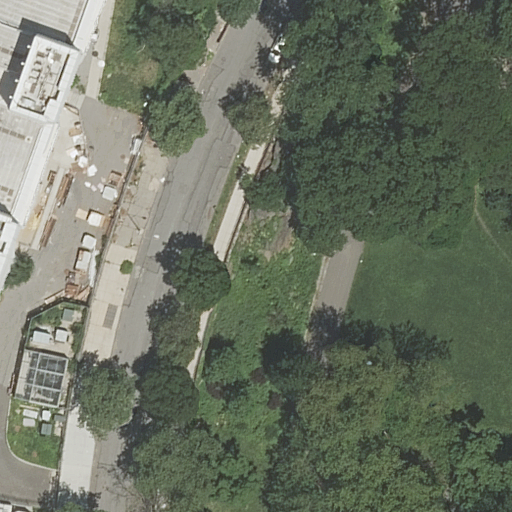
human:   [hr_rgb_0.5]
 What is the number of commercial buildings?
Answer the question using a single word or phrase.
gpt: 0

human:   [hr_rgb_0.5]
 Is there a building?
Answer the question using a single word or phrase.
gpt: yes

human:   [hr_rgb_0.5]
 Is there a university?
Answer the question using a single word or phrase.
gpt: yes

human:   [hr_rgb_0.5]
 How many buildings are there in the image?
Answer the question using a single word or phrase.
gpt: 1

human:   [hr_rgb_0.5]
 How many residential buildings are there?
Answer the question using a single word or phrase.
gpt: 1

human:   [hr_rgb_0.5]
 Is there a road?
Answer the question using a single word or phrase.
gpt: yes

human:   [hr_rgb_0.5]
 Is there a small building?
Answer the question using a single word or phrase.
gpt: no

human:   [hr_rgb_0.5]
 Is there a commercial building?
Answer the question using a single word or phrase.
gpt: no

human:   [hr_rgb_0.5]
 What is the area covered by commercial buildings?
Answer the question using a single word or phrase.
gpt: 0m2

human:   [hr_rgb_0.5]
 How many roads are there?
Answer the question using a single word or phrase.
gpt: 3

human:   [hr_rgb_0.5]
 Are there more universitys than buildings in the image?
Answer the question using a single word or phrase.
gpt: no

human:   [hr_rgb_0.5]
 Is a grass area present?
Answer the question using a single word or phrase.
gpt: yes

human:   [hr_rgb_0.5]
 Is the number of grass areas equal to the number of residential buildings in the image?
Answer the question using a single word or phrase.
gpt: yes

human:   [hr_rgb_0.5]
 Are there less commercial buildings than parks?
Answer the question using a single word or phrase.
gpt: yes

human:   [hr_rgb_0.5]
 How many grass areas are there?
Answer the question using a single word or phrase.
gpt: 1

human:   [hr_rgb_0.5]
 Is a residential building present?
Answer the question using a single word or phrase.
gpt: yes

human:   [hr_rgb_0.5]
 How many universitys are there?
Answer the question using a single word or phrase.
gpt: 1

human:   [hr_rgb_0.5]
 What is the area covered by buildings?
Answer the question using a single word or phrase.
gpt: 135m2

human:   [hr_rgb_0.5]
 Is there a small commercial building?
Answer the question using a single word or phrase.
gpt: no

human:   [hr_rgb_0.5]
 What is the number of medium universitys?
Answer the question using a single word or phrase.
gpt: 0

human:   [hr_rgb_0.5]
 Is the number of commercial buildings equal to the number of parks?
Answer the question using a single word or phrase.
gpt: no

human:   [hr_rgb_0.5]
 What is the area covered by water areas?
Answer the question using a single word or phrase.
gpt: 0m2

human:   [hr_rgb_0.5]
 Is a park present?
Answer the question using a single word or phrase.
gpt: yes

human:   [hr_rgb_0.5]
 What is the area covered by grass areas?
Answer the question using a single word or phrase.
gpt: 242m2

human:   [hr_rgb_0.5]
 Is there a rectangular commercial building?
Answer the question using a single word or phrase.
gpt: no

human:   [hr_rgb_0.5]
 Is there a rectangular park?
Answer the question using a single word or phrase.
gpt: yes

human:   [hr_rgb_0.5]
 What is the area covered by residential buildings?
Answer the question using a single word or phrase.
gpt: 135m2

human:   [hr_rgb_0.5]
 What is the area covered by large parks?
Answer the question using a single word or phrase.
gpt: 10610m2

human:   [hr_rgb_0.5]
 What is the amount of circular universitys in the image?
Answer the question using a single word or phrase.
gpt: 0

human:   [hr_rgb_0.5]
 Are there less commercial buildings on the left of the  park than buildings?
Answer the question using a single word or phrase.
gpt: yes

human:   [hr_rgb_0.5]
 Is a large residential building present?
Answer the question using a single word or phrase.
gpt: no

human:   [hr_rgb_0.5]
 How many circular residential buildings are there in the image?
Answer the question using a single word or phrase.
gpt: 0

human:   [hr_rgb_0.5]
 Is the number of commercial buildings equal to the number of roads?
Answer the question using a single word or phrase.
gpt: no

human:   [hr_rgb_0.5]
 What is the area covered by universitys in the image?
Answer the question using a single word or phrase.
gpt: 7587m2

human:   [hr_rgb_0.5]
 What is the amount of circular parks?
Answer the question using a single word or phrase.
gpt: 0

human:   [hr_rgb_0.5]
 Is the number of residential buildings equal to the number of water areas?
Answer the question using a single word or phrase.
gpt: no

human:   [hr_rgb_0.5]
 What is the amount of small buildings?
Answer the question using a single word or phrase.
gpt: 0

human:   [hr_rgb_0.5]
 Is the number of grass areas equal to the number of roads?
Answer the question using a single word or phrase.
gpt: no

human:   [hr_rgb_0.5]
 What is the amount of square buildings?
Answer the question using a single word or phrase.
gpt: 0

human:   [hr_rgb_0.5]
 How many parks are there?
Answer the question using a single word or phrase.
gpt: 1

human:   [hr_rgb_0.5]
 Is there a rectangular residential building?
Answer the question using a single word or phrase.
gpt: yes

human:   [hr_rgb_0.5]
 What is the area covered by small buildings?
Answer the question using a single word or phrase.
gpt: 0m2

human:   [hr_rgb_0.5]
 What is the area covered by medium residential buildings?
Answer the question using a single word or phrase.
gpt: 135m2

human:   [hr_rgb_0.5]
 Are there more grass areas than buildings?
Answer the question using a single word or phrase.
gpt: no

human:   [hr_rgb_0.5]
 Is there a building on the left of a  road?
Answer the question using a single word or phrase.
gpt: yes

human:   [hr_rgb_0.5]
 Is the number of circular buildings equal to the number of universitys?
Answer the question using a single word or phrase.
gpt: no

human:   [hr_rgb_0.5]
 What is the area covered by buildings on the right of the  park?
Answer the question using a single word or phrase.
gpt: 0m2

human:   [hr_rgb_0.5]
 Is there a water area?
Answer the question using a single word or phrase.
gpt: no

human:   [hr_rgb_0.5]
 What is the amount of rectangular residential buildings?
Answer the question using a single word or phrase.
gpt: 1

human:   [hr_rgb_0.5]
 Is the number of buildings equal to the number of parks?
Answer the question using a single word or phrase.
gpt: yes

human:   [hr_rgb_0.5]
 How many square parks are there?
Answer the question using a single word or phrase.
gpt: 0

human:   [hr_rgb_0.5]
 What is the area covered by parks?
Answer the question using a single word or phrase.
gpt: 10610m2

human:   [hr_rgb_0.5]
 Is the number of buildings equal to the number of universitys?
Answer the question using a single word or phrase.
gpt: yes

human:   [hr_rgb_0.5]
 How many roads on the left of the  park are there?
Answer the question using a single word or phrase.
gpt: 3

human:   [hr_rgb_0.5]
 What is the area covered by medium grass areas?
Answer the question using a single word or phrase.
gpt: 242m2

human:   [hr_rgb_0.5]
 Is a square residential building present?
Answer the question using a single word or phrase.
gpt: no

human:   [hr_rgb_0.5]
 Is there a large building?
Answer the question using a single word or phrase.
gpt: no

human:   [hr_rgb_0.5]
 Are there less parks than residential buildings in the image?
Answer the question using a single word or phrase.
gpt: no

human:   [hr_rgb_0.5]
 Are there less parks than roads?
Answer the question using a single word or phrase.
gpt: yes

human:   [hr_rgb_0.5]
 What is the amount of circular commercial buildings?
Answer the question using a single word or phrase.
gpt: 0

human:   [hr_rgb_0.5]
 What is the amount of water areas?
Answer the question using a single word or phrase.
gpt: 0

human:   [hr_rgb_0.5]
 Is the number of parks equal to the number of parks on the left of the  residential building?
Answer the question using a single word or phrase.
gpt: no

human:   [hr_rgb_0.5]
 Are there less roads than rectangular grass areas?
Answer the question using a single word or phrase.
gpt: no

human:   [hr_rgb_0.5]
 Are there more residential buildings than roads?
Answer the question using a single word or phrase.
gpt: no